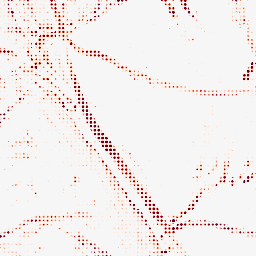
Category: morphological
Decomposition family: morphological_square
Decomposition parameters: operation: opening
size: 10
Upsampling method: sinc_blackman
Upsampling parameters: scale: 8
kernel_size: 4
Upsampling scale: 8